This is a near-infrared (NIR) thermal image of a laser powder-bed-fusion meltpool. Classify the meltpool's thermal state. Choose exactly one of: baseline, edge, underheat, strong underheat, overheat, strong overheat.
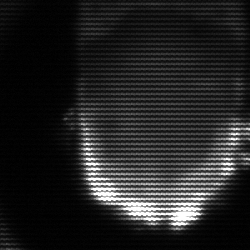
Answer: baseline